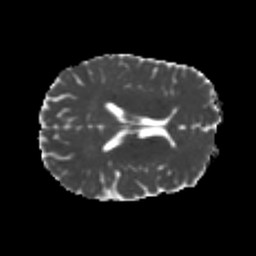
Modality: MD
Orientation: axial
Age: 20
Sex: male
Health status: healthy
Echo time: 0.074 s